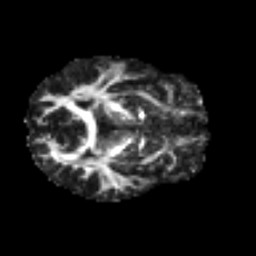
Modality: FA
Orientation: axial
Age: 43
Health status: ill
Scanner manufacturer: philips
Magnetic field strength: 3 T
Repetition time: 9 s
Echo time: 0.127 s